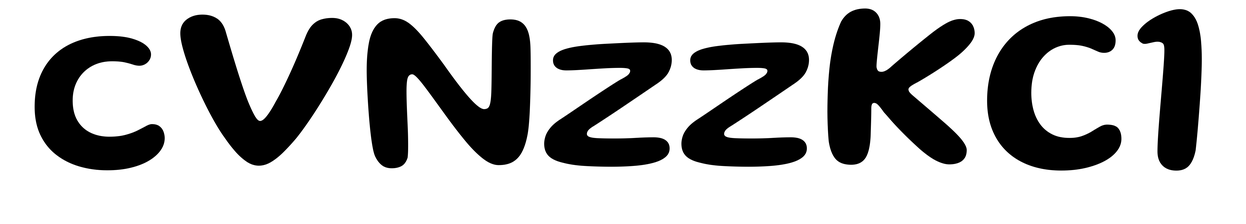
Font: Gluten_Medium